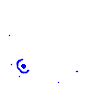
Particle: electron